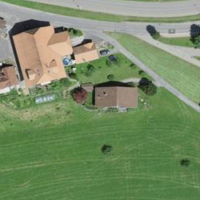
EUNIS habitat code: 54
Species observed at this site:
Milvus milvus
Buteo buteo
Corvus corone